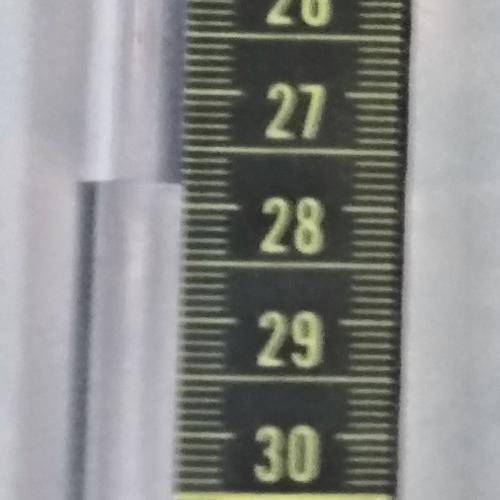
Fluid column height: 27.8 cm